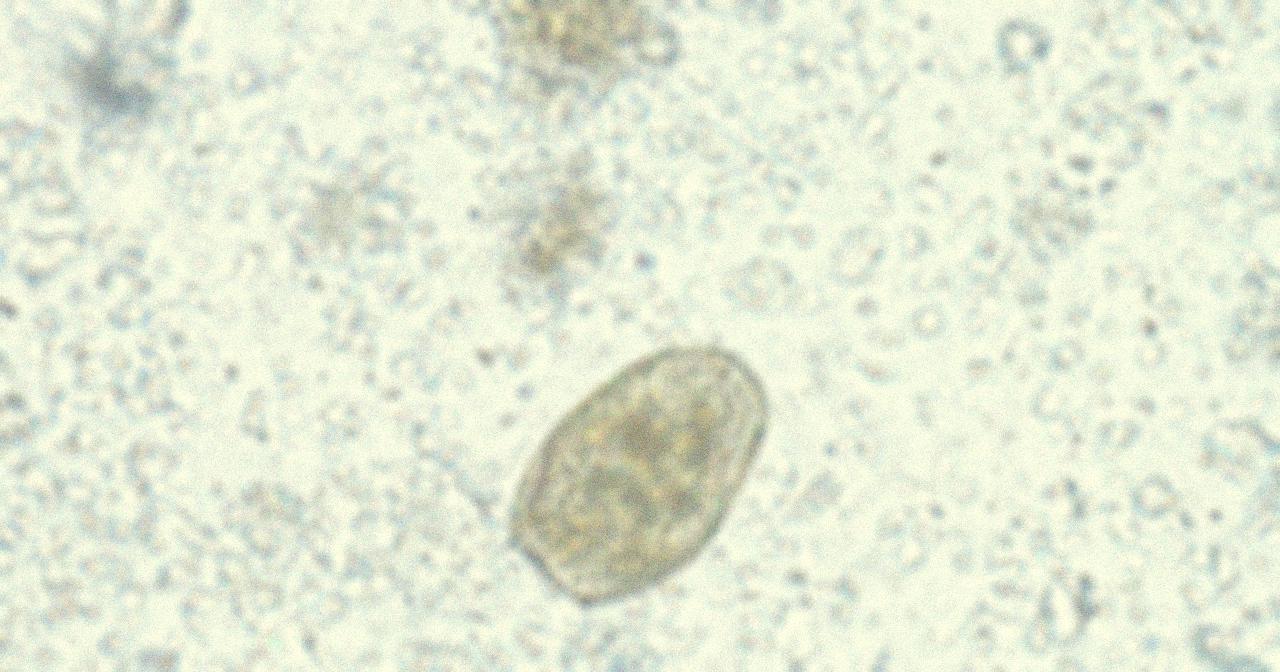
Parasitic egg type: Paragonimus spp